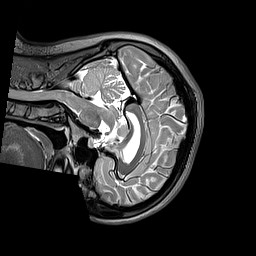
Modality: T2w
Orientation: sagittal
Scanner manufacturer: siemens
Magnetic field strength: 3 T
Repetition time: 3.2 s
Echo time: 0.406 s